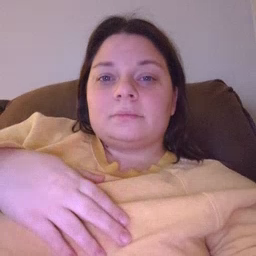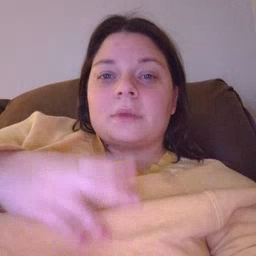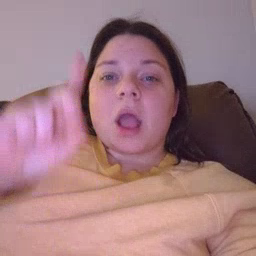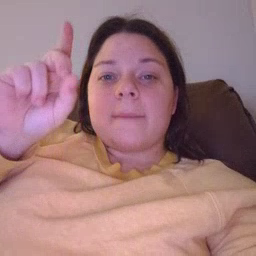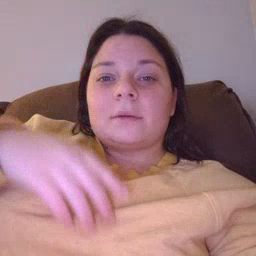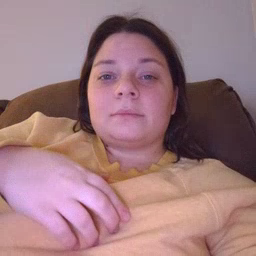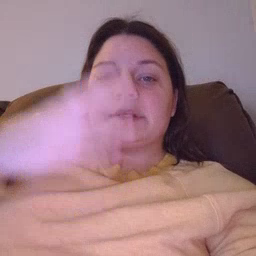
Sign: up